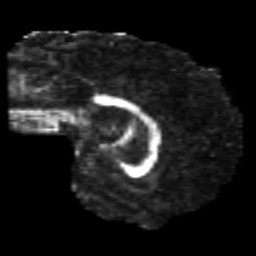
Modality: FA
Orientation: sagittal
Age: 23
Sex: male
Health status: healthy
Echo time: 0.074 s